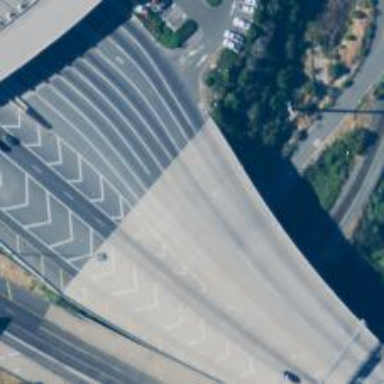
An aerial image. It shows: Bridge over motorway.